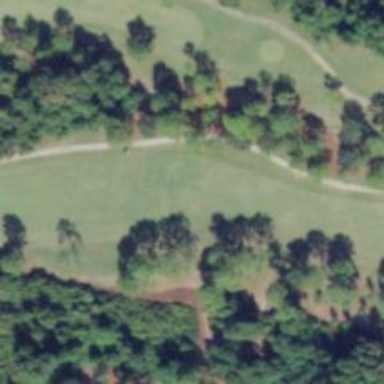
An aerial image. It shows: View of golf hole.